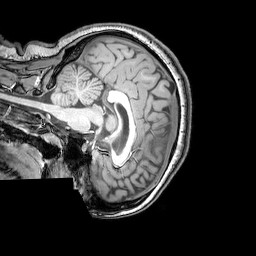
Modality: T1w
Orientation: sagittal
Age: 22
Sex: female
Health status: healthy
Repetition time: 0.081 s
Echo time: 0.037 s